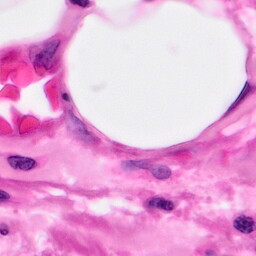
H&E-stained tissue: Pancreatic